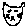
Label: cat